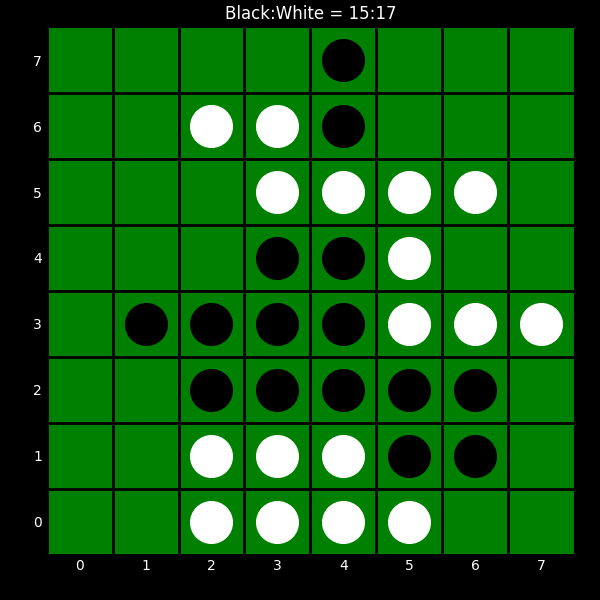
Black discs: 15
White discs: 17